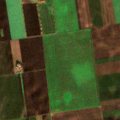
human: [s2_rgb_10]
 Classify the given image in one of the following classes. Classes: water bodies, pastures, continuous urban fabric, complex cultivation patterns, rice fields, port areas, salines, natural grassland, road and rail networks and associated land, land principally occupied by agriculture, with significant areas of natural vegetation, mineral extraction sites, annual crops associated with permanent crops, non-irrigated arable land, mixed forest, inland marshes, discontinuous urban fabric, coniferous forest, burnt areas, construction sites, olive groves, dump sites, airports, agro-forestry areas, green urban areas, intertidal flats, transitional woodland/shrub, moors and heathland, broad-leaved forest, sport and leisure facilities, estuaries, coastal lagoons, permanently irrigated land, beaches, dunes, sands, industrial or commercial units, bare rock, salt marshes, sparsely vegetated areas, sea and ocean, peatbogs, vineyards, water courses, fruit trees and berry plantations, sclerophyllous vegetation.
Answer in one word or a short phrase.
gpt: non-irrigated arable land